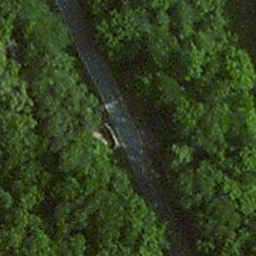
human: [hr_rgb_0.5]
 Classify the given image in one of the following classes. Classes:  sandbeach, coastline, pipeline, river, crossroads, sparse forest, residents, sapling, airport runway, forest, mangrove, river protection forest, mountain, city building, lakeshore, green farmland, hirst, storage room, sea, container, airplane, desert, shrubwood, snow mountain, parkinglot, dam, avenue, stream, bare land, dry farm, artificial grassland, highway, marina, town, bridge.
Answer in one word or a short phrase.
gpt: avenue